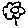
Label: flower